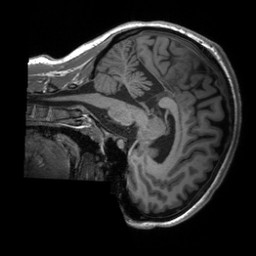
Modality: T1w
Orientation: sagittal
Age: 21
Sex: female
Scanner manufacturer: siemens
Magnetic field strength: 3 T
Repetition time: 2.3 s
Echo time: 0.00227 s